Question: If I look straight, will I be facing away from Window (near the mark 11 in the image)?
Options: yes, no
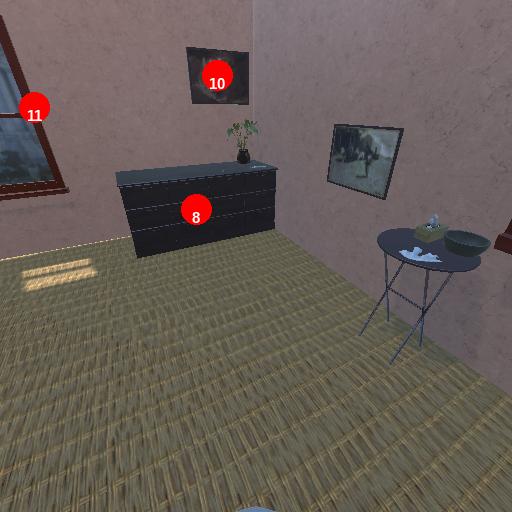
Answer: yes